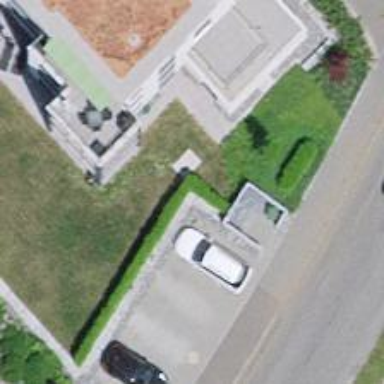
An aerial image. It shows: Hedge barrier.